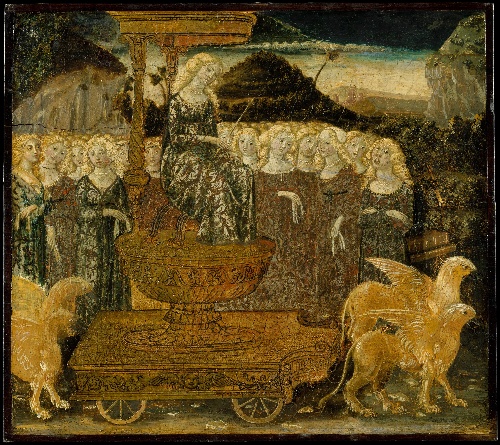
Title: Goddess of Chaste Love
Artist: Francesco di Giorgio Martini
Artist bio: Italian, Siena 1439–1501 Siena
Date: 1468–75
Object type: Painting, fragment of a cassone panel
Classification: Paintings
Medium: Tempera and gold on wood
Dimensions: 15 1/2 x 17 1/4 in. (39.4 x 43.8 cm)
Department: European Paintings
Credit line: Marquand Fund, 1920
Accession year: 1920
Repository: Metropolitan Museum of Art, New York, NY
Tags: Women|Griffins|Goddess|Chariots